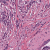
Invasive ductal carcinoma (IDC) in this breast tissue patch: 1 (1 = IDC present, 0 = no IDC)